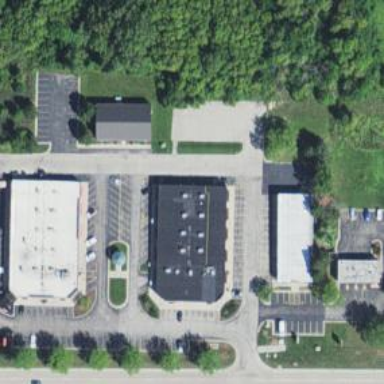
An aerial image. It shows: Veterinary facility.